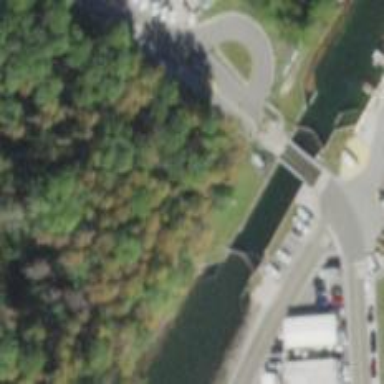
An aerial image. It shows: Lock gate on waterway.